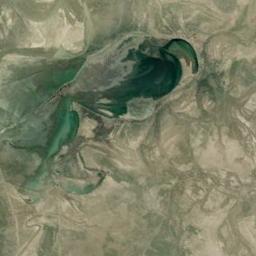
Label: lake